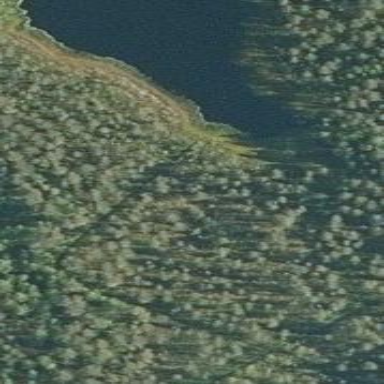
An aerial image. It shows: Pond surrounded by natural water.